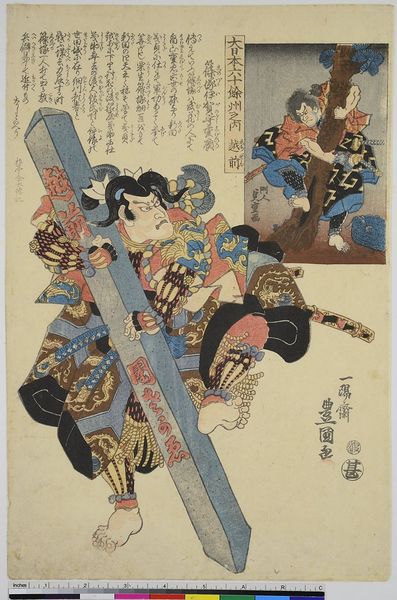
Titel: Provinz Echizen: Shinozuka Iga no Kami Shigehiro, aus der Serie: Die circa 60 Provinzen Groß-Japans
Künstler: Utagawa Kunisada
Standort: Hamburg
Institution: Museum für Kunst und Gewerbe Hamburg
Schlagwörter: baum, mann, bunt, pfeiler, anzug, böse, stamm, strauch, haare, holzschnitt, schrift, stab, auftritt, orient, asien, druckgraphik, druckgrafik, soldat, asiatisch, chinesisch, china, krieger, zeit, farbholzschnitt, hamburg, kimono, samurai, chinesich, edo, reproduktionen, druckerzeugnisse, bäume, sträucher, soldatenleben